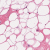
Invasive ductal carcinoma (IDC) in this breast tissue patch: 0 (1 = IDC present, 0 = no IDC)